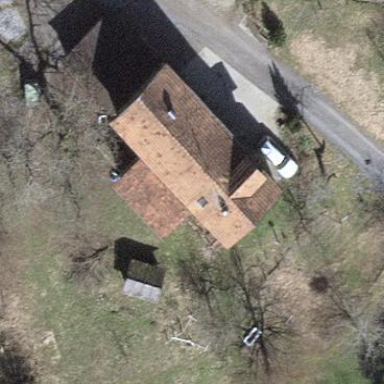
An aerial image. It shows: Simple house.